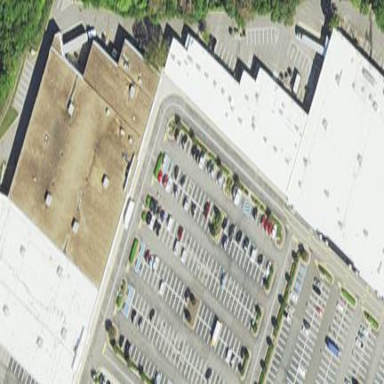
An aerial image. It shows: Commercial building.